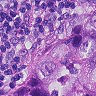
Metastatic tissue present: yes